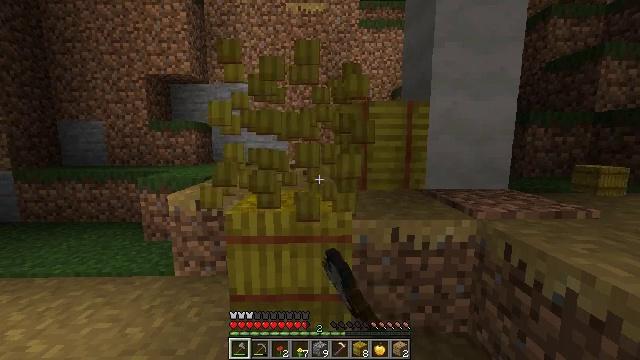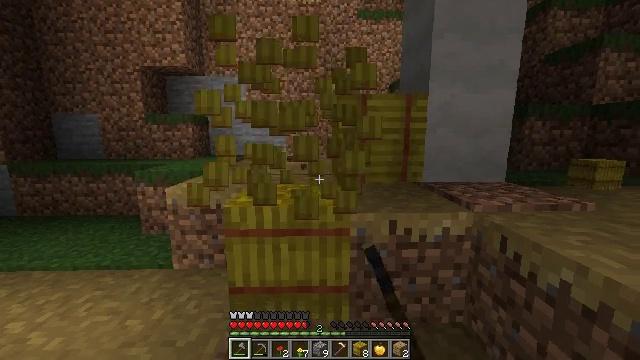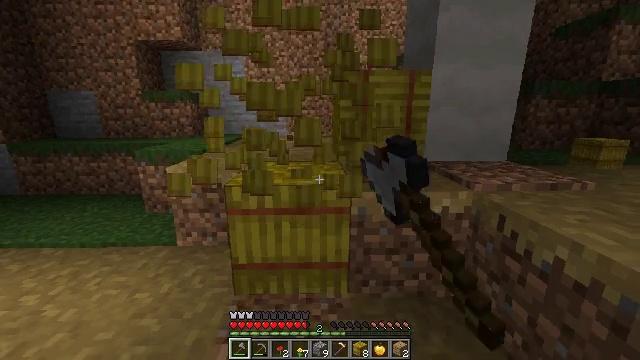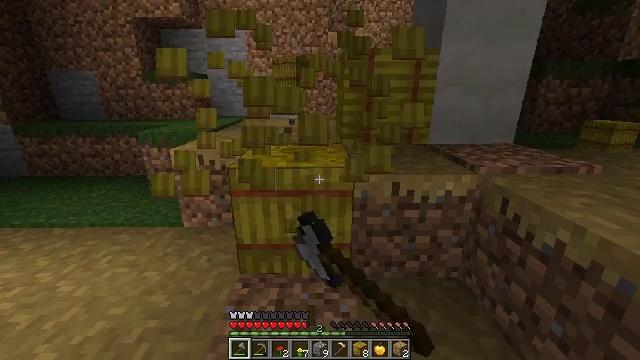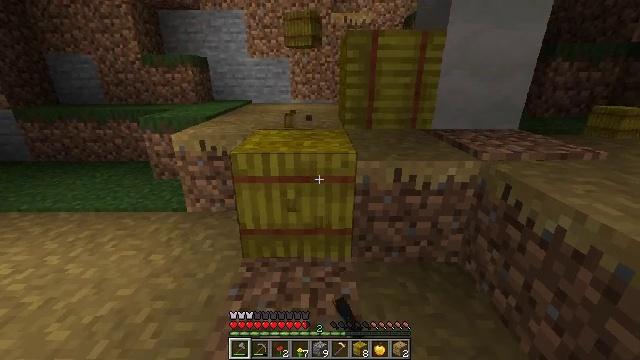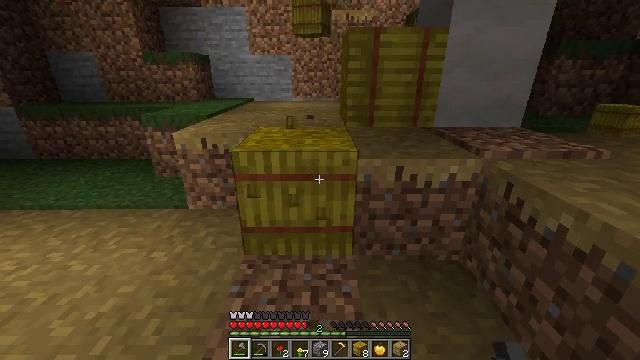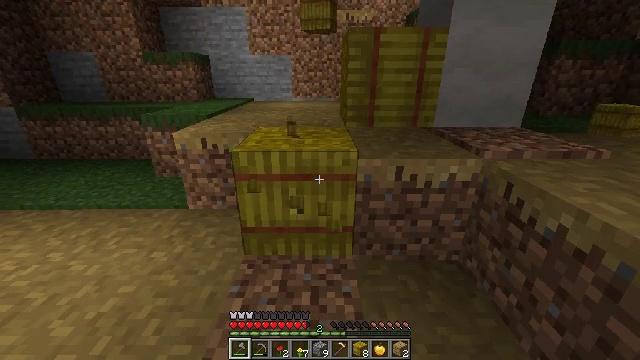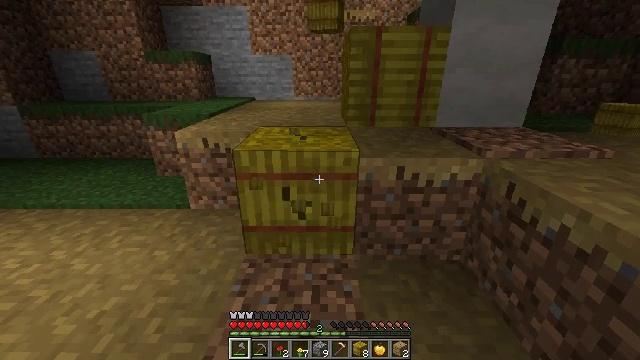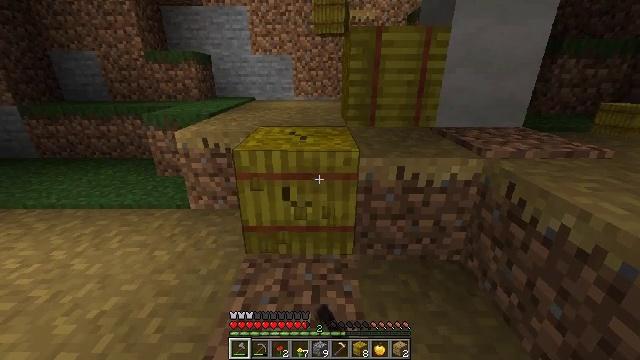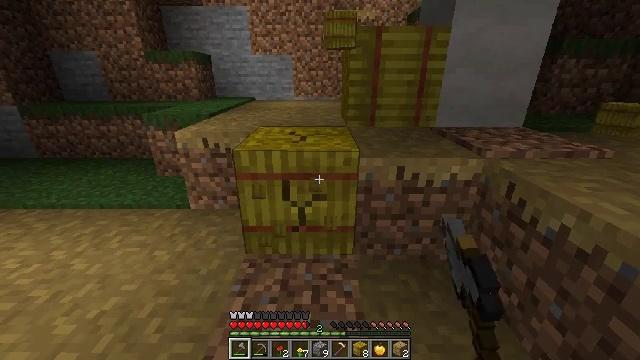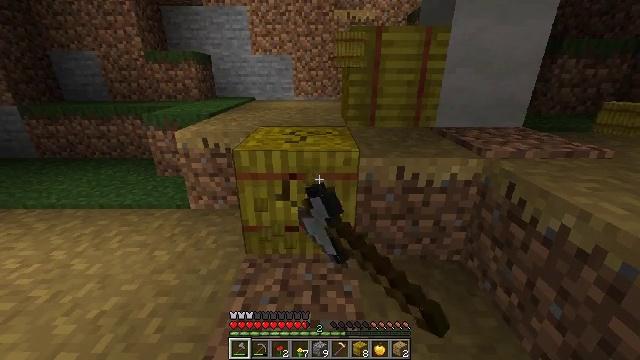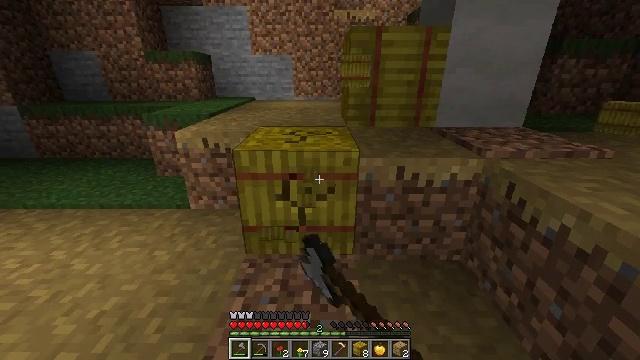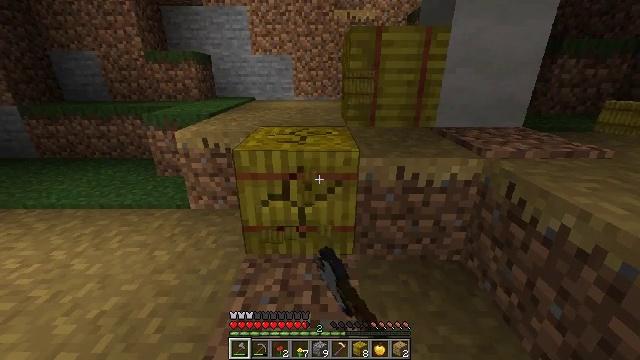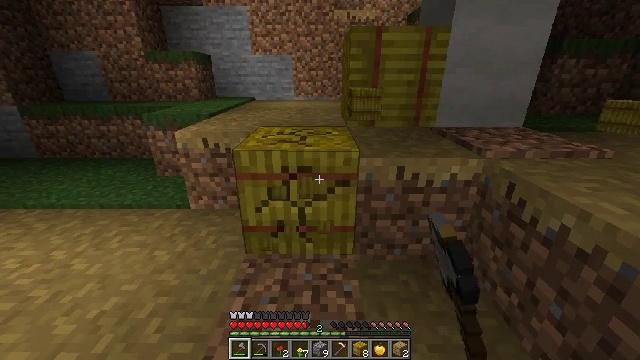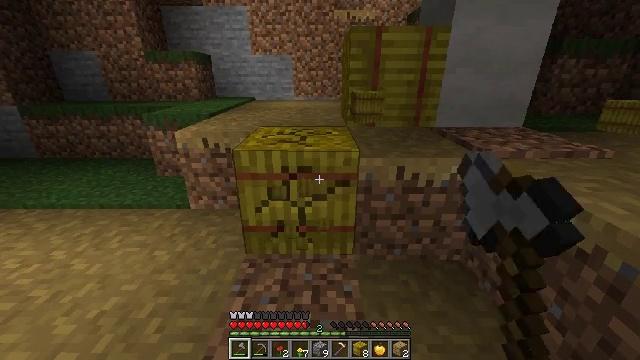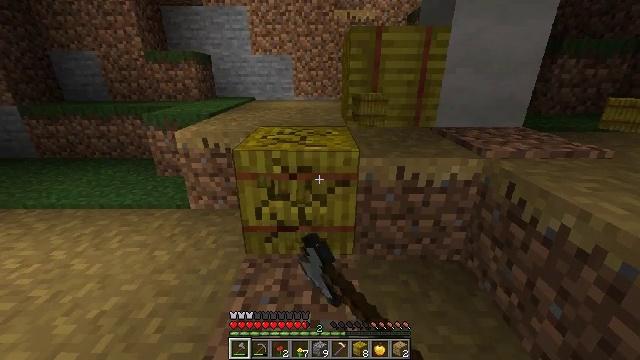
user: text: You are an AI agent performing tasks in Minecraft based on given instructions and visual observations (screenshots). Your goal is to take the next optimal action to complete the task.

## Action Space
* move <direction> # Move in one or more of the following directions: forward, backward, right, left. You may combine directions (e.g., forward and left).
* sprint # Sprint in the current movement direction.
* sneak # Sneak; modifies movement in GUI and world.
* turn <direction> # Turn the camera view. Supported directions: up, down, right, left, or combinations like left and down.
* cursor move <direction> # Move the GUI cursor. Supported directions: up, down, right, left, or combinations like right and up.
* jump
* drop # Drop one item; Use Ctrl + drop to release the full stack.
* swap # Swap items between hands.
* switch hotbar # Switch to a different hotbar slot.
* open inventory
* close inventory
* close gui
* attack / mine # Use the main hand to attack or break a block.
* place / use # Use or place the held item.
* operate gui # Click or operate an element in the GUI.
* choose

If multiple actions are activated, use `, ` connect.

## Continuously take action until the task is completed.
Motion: motion action
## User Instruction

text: Break the hay block to collect it.
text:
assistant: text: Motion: turn down, attack / mine
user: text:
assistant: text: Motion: turn down, attack / mine
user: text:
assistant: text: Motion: turn down, attack / mine
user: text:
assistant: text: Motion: turn down, attack / mine
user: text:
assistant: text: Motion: attack / mine
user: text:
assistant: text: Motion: attack / mine
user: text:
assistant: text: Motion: attack / mine
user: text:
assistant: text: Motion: attack / mine
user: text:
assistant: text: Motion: attack / mine
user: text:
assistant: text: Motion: attack / mine
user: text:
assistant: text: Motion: attack / mine
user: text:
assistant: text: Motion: attack / mine
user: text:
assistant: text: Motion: attack / mine
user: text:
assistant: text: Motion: attack / mine
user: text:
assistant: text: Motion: attack / mine
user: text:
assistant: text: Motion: attack / mine
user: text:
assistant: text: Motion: attack / mine
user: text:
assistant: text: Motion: attack / mine
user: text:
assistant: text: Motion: attack / mine
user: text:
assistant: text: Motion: attack / mine
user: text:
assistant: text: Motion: attack / mine
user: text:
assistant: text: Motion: attack / mine
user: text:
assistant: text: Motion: attack / mine
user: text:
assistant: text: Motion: attack / mine
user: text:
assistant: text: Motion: attack / mine
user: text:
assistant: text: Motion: turn right and up, attack / mine
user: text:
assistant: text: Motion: turn right and up, attack / mine
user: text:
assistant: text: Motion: turn right and up, attack / mine
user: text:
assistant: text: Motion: attack / mine
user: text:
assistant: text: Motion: attack / mine